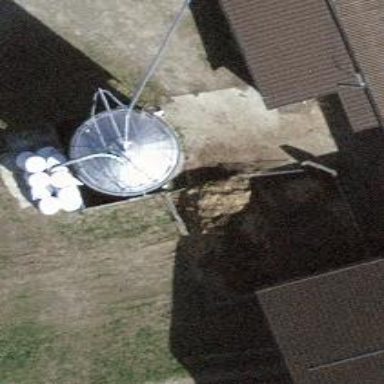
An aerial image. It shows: Silo.